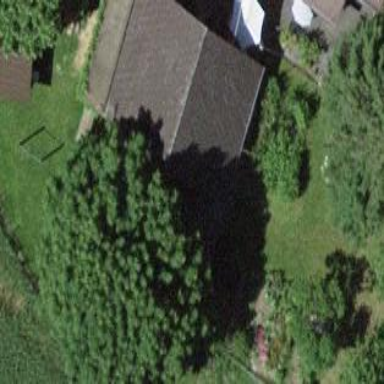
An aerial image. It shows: Rural barn.